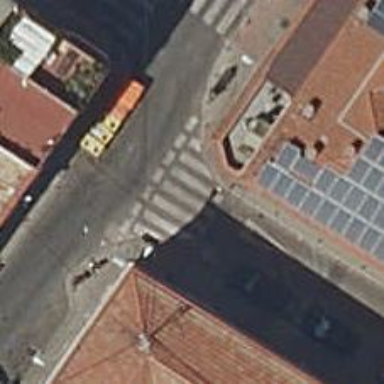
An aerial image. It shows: Marked road crossing.